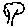
Label: tree